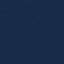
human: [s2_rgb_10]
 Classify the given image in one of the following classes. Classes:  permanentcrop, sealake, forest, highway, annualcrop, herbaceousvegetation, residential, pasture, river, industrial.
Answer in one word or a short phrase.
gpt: SeaLake